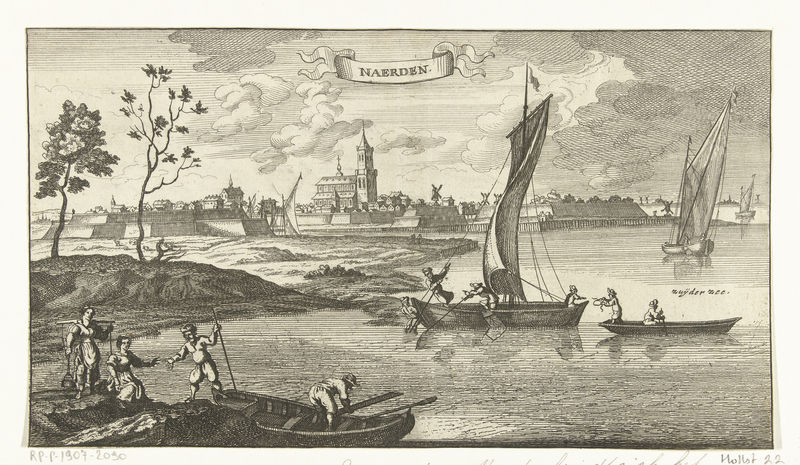
Titel: Gezicht op Naarden
Künstler: Gaspar Bouttats
Standort: Amsterdam
Institution: Rijksmuseum
Schlagwörter: baum, himmel, mann, meer, wasser, wolken, bäume, fluss, menschen, stadt, frau, zeichnung, hügel, windmühle, kirche, boot, ruder, schiff, schiffe, segel, segelboot, fischer, mauer, burg, stich, stadtmauer, joch, nachen, naerden